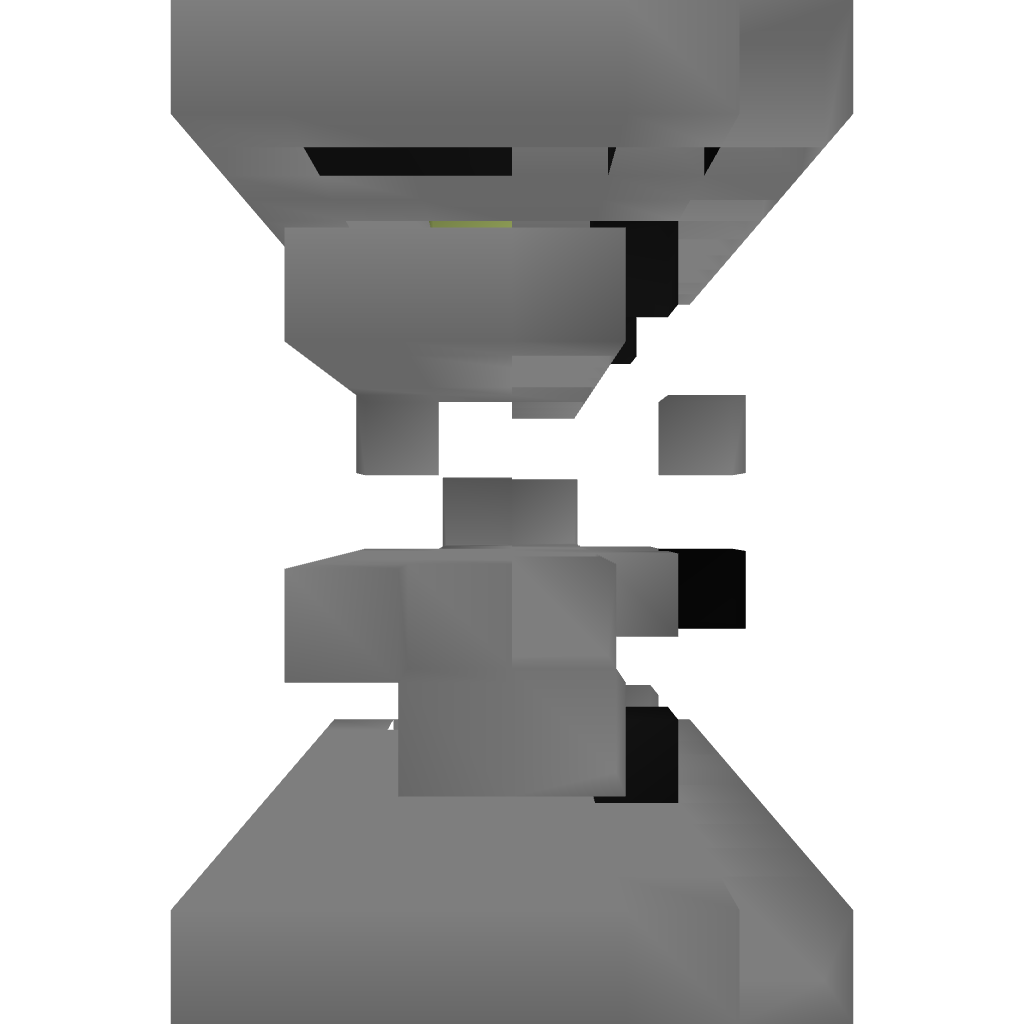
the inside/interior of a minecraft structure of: Tunnel Trap